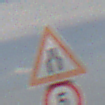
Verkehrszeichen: VerengteFahrbahn
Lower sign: Geschwindigkeit5
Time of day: Midday
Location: Outdoor (Nature)
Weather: PartlyCloudy
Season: NotSpecified
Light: Natural